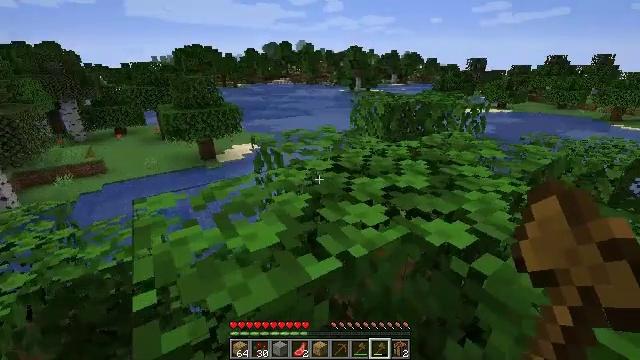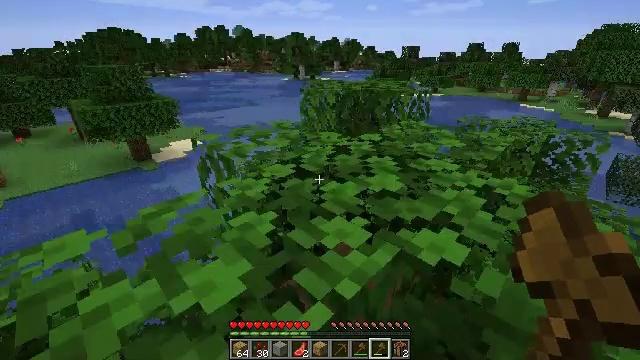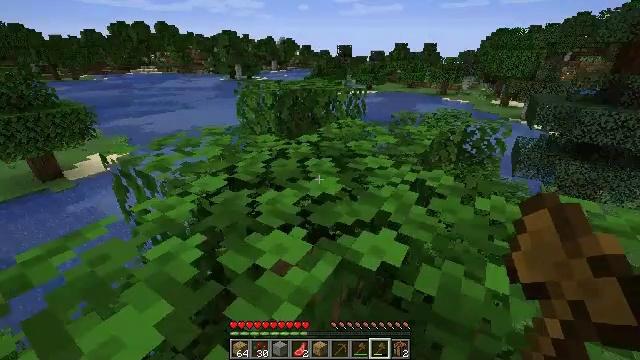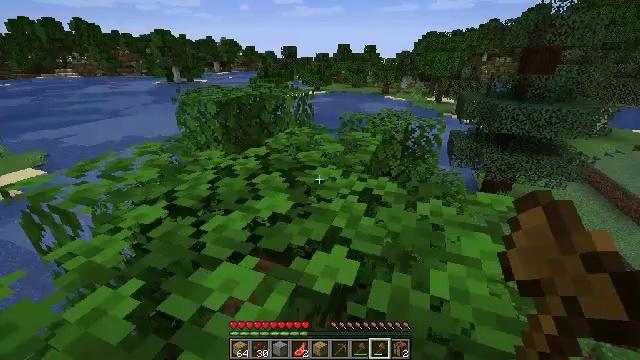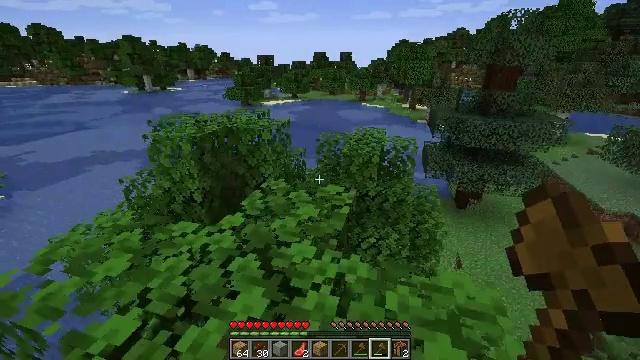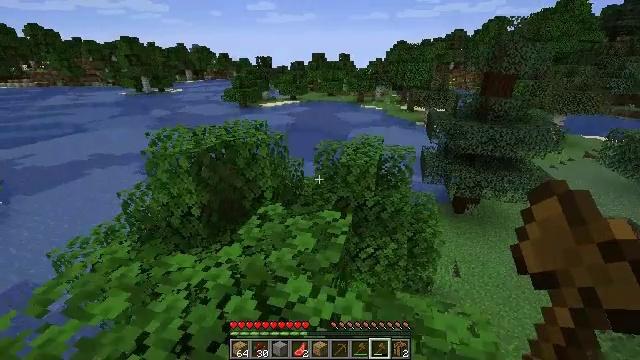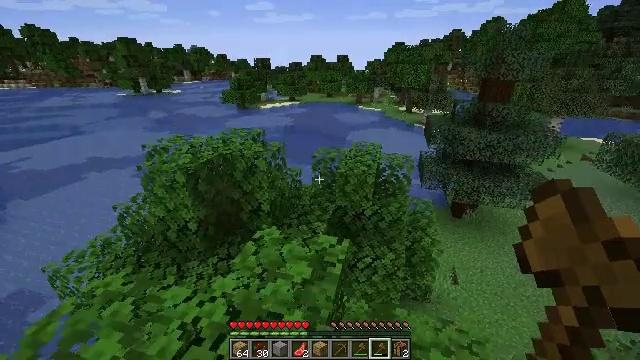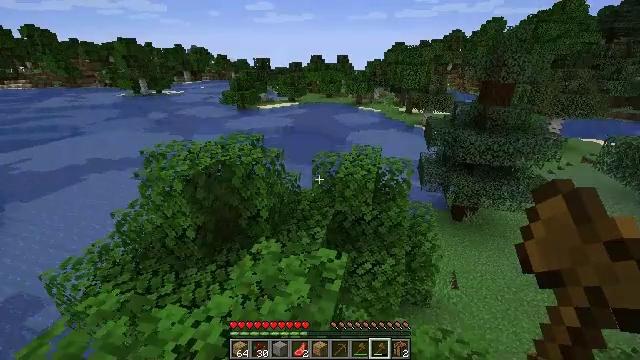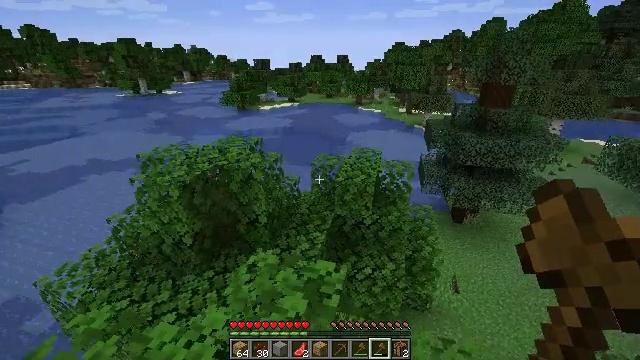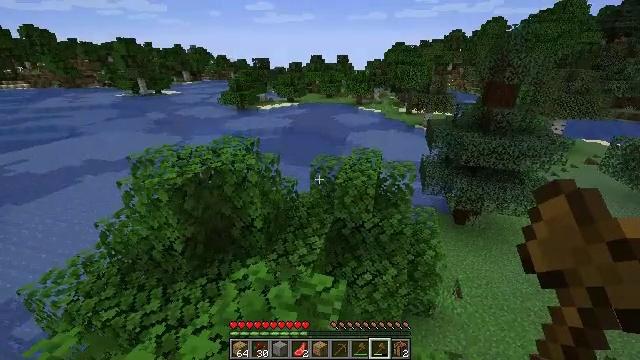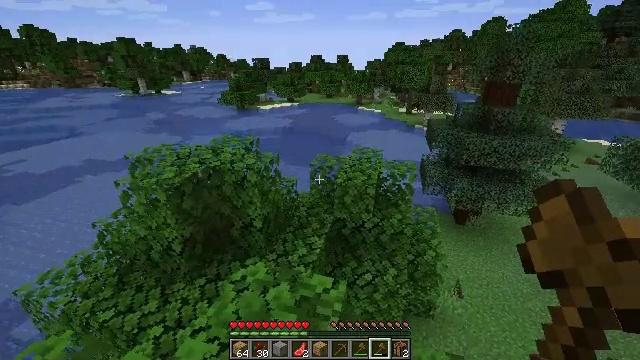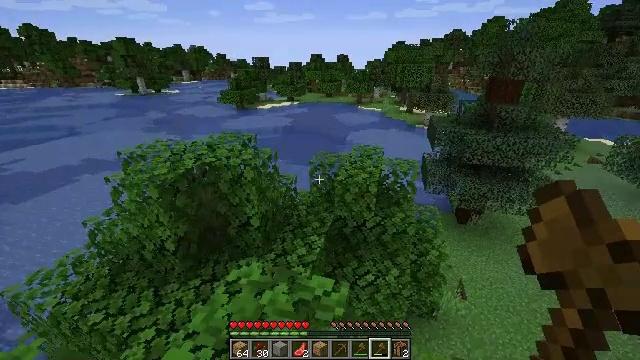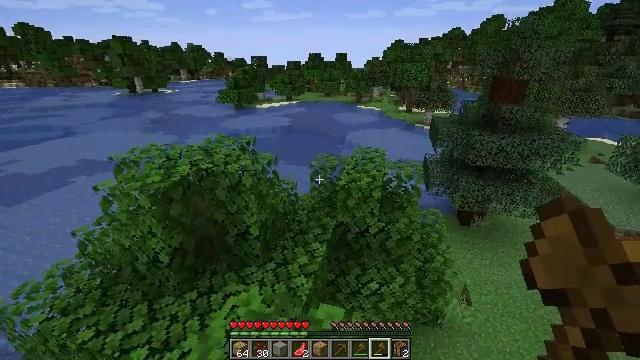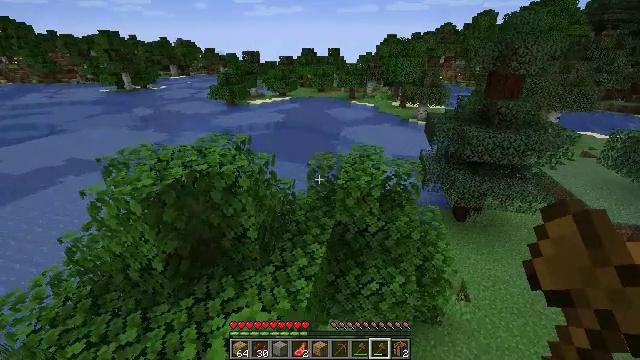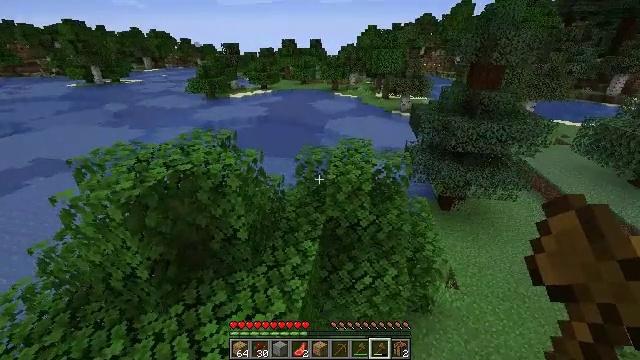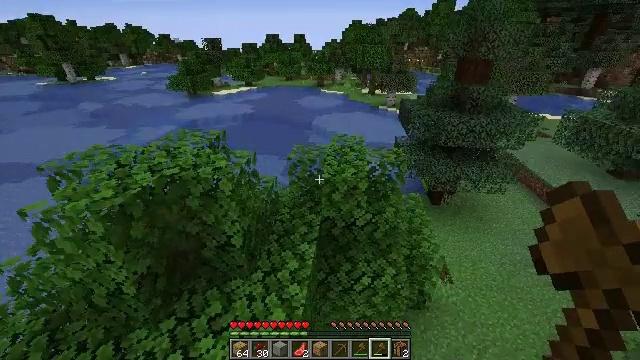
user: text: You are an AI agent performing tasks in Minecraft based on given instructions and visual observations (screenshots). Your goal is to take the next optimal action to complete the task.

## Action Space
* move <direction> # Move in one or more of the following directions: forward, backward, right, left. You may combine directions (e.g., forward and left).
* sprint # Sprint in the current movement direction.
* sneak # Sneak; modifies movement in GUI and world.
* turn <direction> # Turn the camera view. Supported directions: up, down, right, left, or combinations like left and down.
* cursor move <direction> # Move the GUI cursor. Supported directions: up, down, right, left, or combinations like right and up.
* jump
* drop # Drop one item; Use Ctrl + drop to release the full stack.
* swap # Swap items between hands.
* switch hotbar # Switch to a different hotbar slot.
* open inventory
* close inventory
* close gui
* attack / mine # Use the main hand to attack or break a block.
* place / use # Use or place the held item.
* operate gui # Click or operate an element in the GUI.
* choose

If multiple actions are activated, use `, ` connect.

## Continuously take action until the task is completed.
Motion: motion action
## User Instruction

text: Clear the sweet berry bush to collect the sweet berries.
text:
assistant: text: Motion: move forward, turn right and down
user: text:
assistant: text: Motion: move forward, turn right
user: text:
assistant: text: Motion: move forward, turn right, jump
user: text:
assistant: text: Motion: move forward, turn right, jump
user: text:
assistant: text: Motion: move forward, jump
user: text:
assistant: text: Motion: move forward, jump
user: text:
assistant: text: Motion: move forward, jump
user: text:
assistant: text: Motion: move forward
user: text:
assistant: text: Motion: move forward
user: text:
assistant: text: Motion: move forward and move left
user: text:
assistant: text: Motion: move forward and move left
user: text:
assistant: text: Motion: move forward and move left
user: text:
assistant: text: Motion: move forward and move left, turn right
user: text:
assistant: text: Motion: move forward and move left, turn right and down
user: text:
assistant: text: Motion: move forward, turn right
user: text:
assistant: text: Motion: turn right
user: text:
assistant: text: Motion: turn right and down
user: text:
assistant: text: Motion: turn right
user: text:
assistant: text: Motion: turn right and down
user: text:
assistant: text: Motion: turn right
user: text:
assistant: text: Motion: turn right and up
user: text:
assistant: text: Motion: turn right and up
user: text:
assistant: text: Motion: turn right and up
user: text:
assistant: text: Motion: turn right and up
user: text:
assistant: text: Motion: turn right and up
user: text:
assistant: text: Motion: turn right and up
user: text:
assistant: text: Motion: turn right and up
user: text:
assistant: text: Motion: turn right and up
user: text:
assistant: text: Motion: turn right and up
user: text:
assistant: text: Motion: no_op